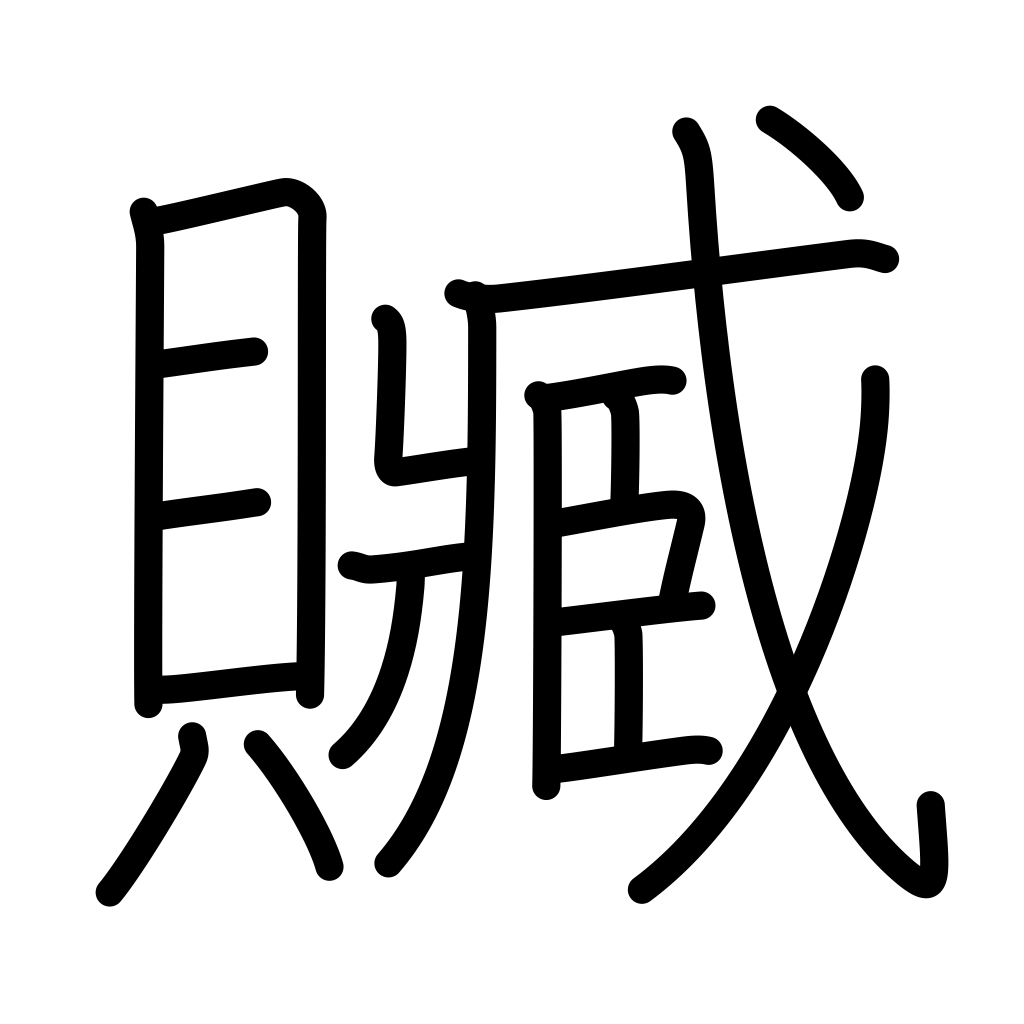
Meaning: bribery